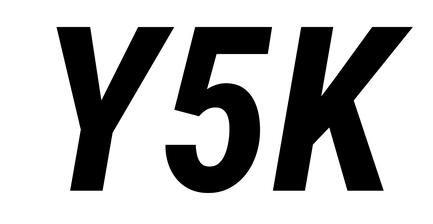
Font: Roboto-Italic_Condensed_Bold_Italic